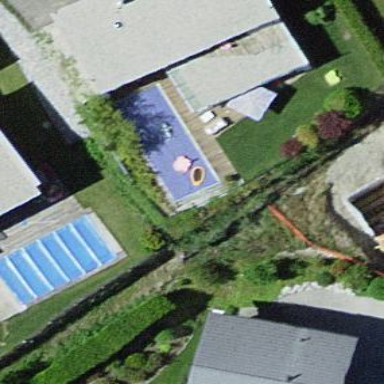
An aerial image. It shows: Swimming pool located in leisure land.